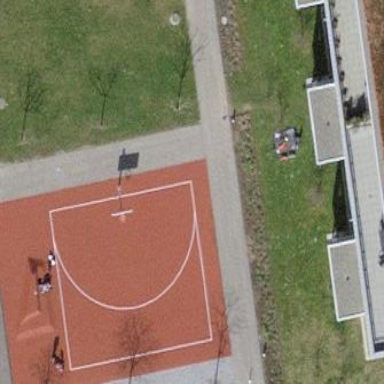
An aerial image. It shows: Playground area for leisure activities on the land.